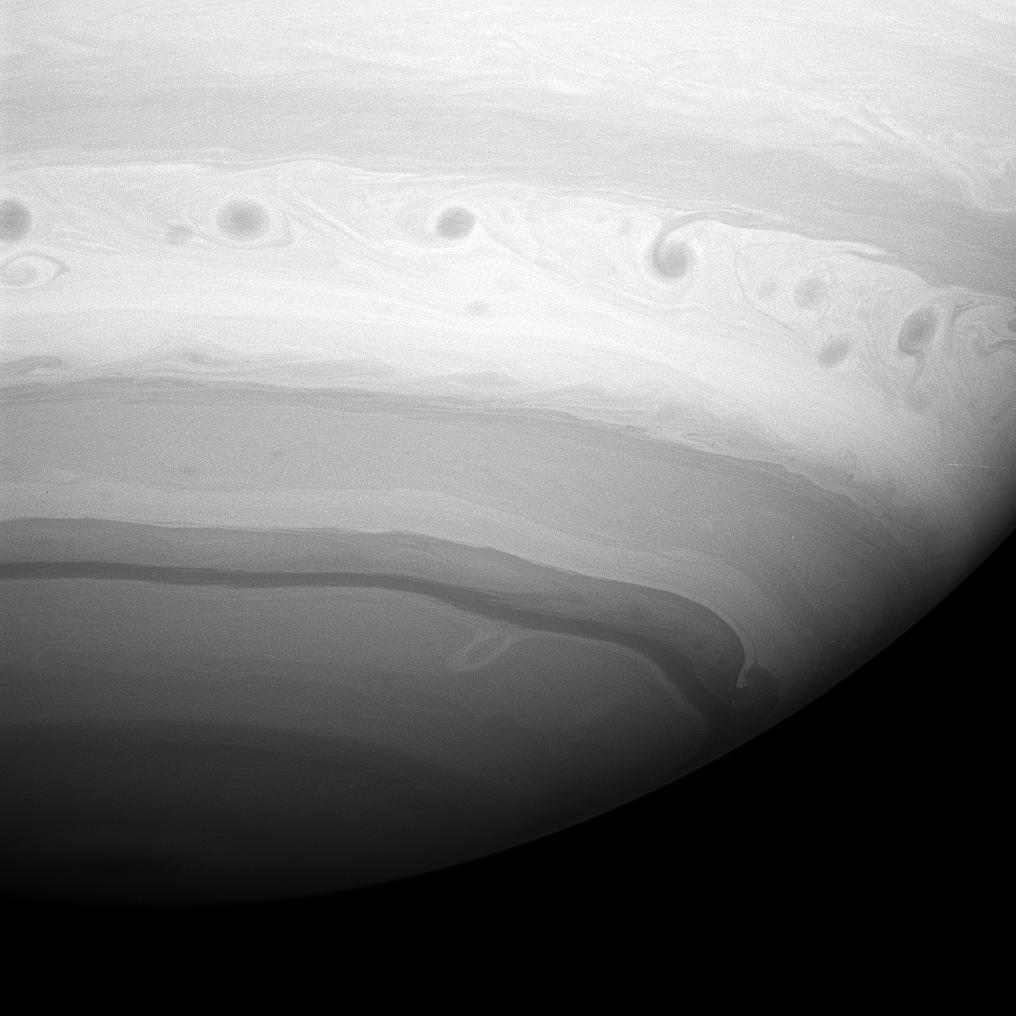
Swirling Storms Saturn, Cassini-Huygens